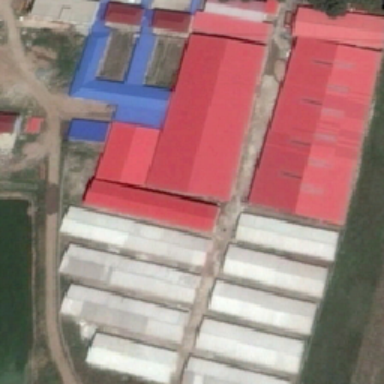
Beside the road group of red and white roofs and roadside buildings in the factory building you are lying on a grassy ground passing through paved paths .